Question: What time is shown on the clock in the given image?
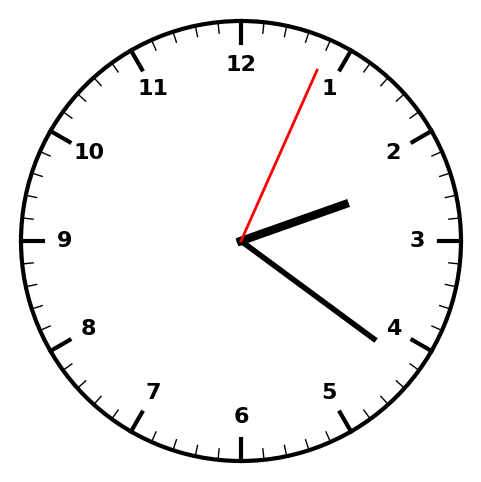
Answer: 02:21:04